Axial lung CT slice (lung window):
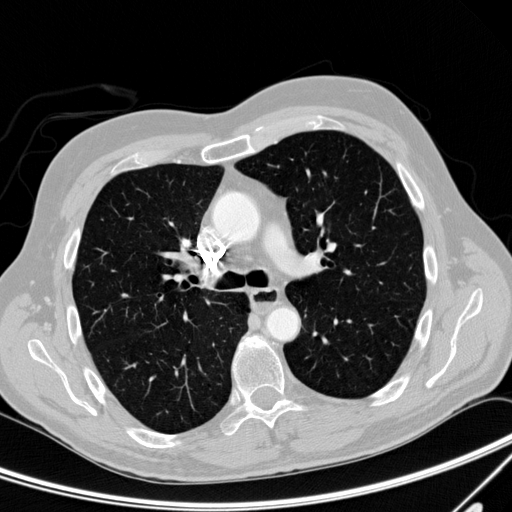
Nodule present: no